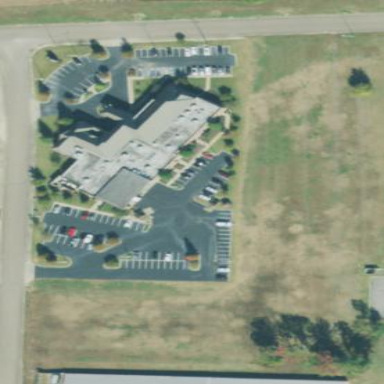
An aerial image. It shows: Building.